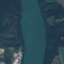
Land use / land cover class: River